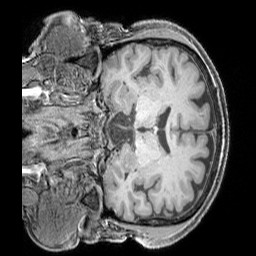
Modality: T1w
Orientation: coronal
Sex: male
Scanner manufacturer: siemens
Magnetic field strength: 3 T
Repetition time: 2.3 s
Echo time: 0.00226 s